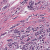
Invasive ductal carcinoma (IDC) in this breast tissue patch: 1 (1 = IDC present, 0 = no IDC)